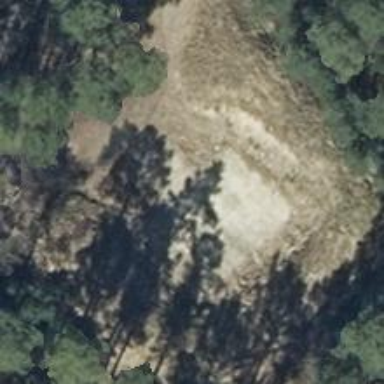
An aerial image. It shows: Military bunker.